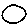
Label: circle